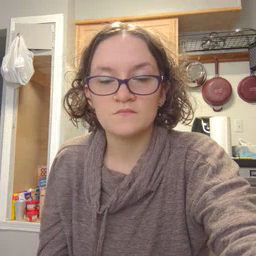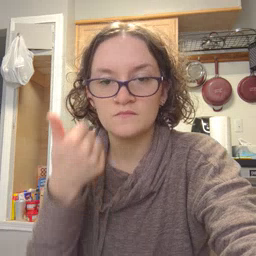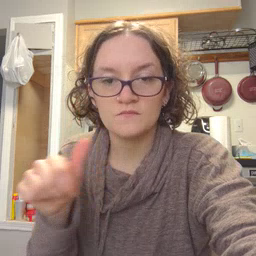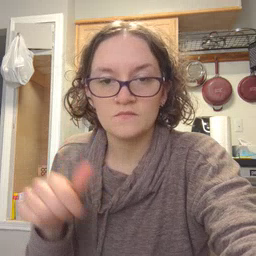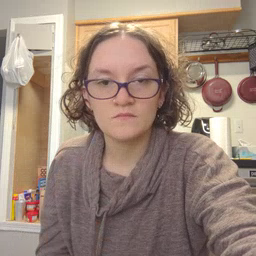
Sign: any